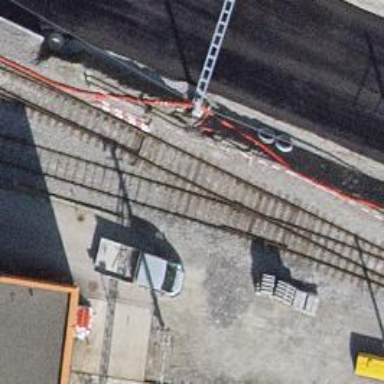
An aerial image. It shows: Railway switch.